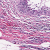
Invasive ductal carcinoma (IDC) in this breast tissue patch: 0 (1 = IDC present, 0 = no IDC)